【题型】填空题　【知识点】平面几何　【难度】medium
如图，已知$\odot O$的半径为 5，点$A$、$B$在$\odot O$上，将劣弧$AB$沿直线$AB$翻折，与弦$BC$交于点$D$，$BC=8$，$BD=3CD$，那么弦$AB$的长为\underline{\quad\quad}.

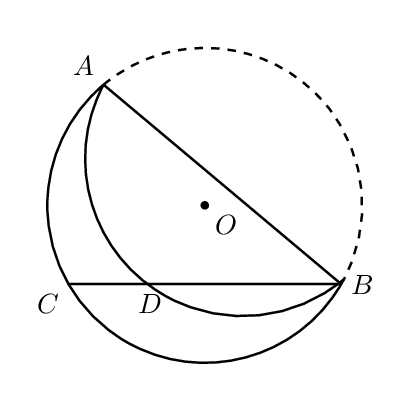
【解答】
\noindent \textbf{【答案】}$7\sqrt{2}$

\vspace{1em}
\noindent \textbf{【详解】}解：连接$AC$,$AD$，连接$CO$并延长交$\odot O$于点$E$，连接$BE$,$ED$,$AE$，过点$A$作$AF\perp CD$于点$F$，

$\because CE$为$\odot O$直径,
\[
\therefore \angle CBE=90^\circ,
\]
$\because \odot O$的半径为 5,
\[
\therefore CE=10,
\]
$\because BC=8$,$BD=3CD$,
\[
\therefore BE=\sqrt{CE^2-BC^2}=6,\ BD=6,CD=2,
\]
\[
\therefore BD=BE,
\]
\[
\therefore \overset{\frown}{BD}=\overset{\frown}{BE},
\]
\[
\therefore \angle DAB=\angle EAB,
\]
$\because$翻折,
\[
\therefore \overset{\frown}{AEB}=\overset{\frown}{ADB},
\]
\[
\therefore \overset{\frown}{AE}=\overset{\frown}{AD},
\]
\[
\therefore \angle ABE=\angle ABD=45^\circ,
\]
$\therefore$点$E$为点$D$关于$AB$的对称点，

由翻折得，$\angle AEB=\angle ADB$,
$\because \angle AEB+\angle ACB=180^\circ$，$\angle ADB+\angle ADC=180^\circ$,
\[
\therefore \angle ACB=\angle ADC,
\]
\[
\therefore AC=AD,
\]
$\because AF\perp CD$,
\[
\therefore DF=CF=1,
\]
\[
\therefore BF=BD+FD=7,
\]
\[
\therefore AB=\dfrac{BF}{\cos\angle ABC}=7\sqrt{2},
\]
故答案为：$7\sqrt{2}$.
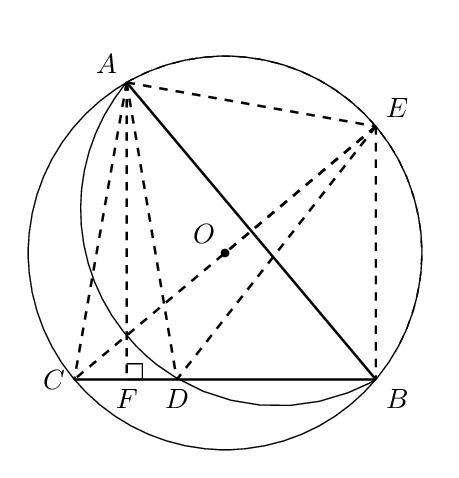